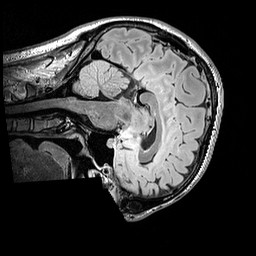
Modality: FLAIR
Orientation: sagittal
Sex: male
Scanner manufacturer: siemens
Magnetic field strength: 3 T
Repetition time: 5 s
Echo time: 0.395 s